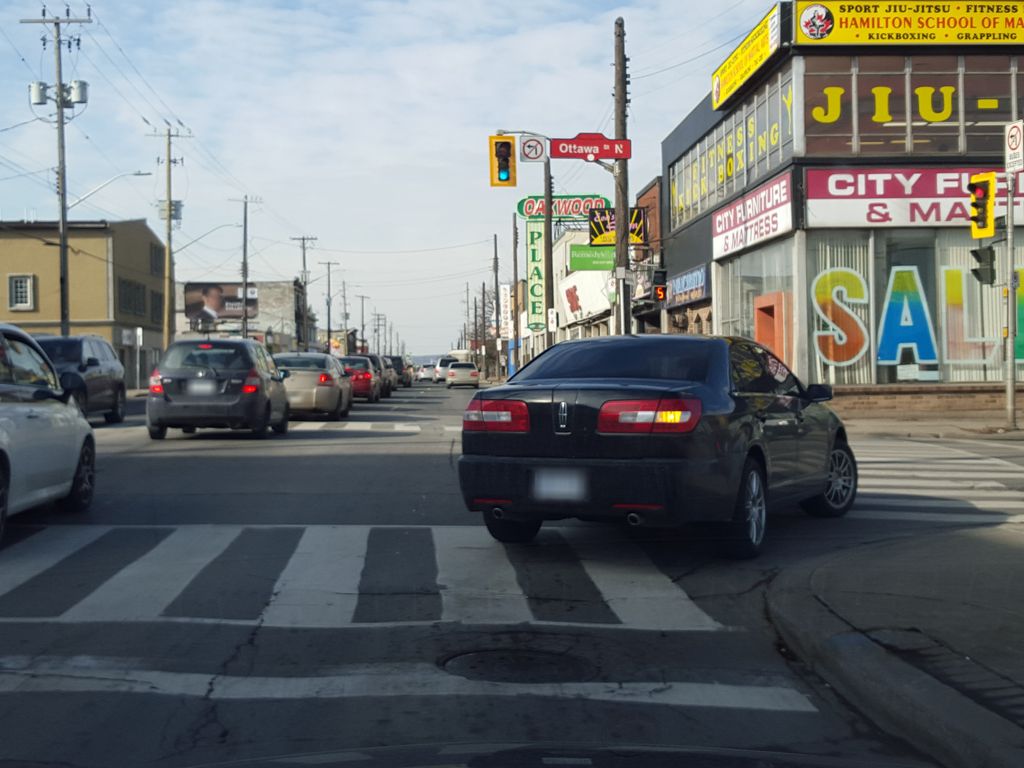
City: hamilton